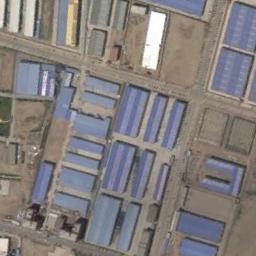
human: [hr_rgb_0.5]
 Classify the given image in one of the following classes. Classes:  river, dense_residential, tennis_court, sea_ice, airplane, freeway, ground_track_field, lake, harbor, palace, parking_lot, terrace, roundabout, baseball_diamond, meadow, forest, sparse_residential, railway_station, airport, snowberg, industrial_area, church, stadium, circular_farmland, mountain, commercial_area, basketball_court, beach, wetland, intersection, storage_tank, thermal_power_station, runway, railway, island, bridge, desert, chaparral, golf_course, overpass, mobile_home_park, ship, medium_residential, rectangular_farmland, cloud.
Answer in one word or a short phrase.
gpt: industrial_area